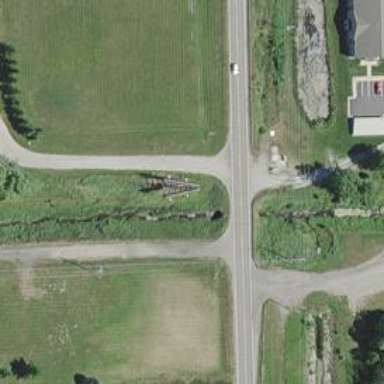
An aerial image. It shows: Culvert underpass for canal.